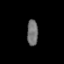
Tissue: prostate
Cell type: T cells
Senescence score: 0.7992
Nuclear area (px): 280
Mean DAPI intensity: 112.854